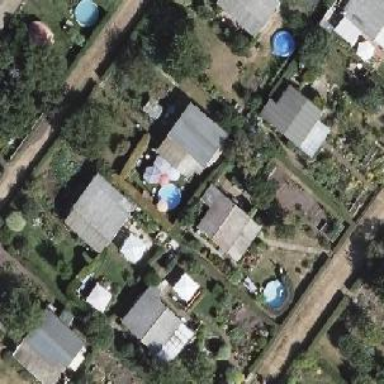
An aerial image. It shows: Plot in the allotments.